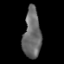
Tissue: lung
Cell type: Others
Senescence score: 0.1773
Nuclear area (px): 854
Mean DAPI intensity: 105.857